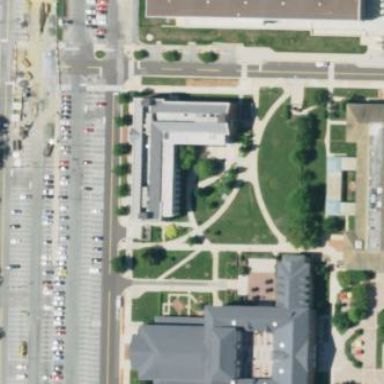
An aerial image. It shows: University building.